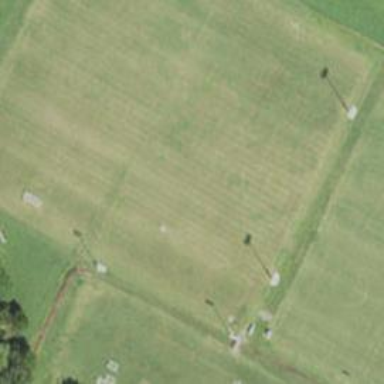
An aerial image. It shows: Grass pitch used for soccer.